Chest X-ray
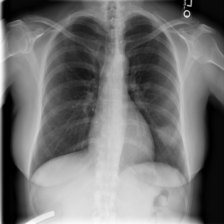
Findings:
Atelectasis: negative
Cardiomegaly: negative
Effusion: negative
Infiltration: negative
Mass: negative
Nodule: negative
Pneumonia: negative
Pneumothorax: negative
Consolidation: negative
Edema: negative
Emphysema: negative
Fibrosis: negative
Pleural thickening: negative
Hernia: negative